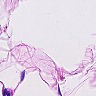
Metastatic tissue present: no